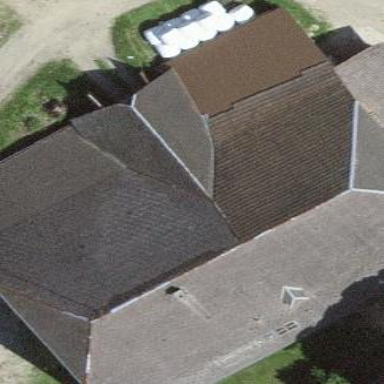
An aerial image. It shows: Farm building.